Question: Using iOS and a UISearchBar you can have a nice little cancel button setup within the text field similar to this:

(Note I found the image on another post and the 'argh!' is not relevant in my case).
Now in my case i'm using cocoa and a NSTextField and i'm wondering what the easiest way to have something similar added would be. Worse case scenario I will create a custom NSTextField with an image/button on it, but I would prefer to not reinvent the wheel if I am missing an obvious way to do this.
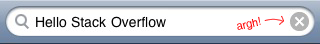
Answer: I somehow overlooked the 'NSSearchField' component which does basically exactly this.